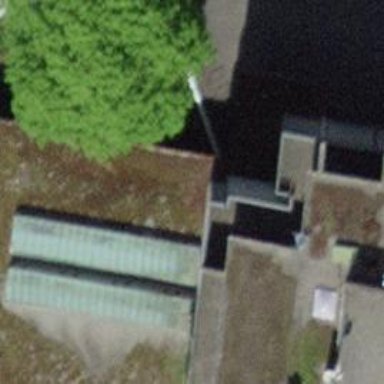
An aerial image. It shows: Bank.